Question: '''
<RelativeLayout
android:id="@+id/OtherWeatherInfo_main"
android:layout_width="wrap_content"
android:layout_height="wrap_content"
android:layout_marginBottom="@dimen/margin_space"
android:layout_marginLeft="@dimen/margin_space"
android:layout_marginRight="@dimen/margin_space" >
<RelativeLayout
android:id="@+id/OtherWeatherInfo"
android:layout_width="@dimen/weather_space"
android:layout_height="wrap_content"
android:layout_centerVertical="true"
android:gravity="center_vertical"
android:layout_alignParentLeft="true"
android:background="@drawable/rect_block" >
<LinearLayout
android:id="@+id/humidityLayout"
android:layout_width="match_parent"
android:layout_height="wrap_content"
android:orientation="vertical" >
<TextView
android:id="@+id/humidityTitle"
android:layout_width="wrap_content"
android:layout_height="wrap_content"
android:layout_gravity="center_horizontal"
android:text="@string/str_humidity"
android:textSize="@dimen/weather_size"
android:textStyle="bold" >
</TextView>
<TextView
android:id="@+id/humidityValue"
android:layout_width="wrap_content"
android:layout_height="wrap_content"
android:layout_gravity="center_horizontal"
android:text="@string/str_no_data"
android:textColor="@color/color_white"
android:textStyle="bold" >
</TextView>
</LinearLayout>
</RelativeLayout>
<RelativeLayout
android:id="@+id/OtherWeatherInfo2"
android:layout_width="@dimen/weather_space"
android:layout_height="wrap_content"
android:layout_marginLeft="10dp"
android:layout_alignParentRight="true"
android:layout_centerVertical="true"
android:gravity="center_vertical"
android:layout_toRightOf="@+id/OtherWeatherInfo"
android:background="@drawable/rect_block" >
<LinearLayout
android:id="@+id/visiLayout"
android:layout_width="match_parent"
android:layout_height="wrap_content"
android:orientation="vertical" >
<TextView
android:id="@+id/visiTitle"
android:layout_width="wrap_content"
android:layout_height="wrap_content"
android:layout_gravity="center_horizontal"
android:text="@string/str_visi"
android:textSize="@dimen/weather_size"
android:textStyle="bold" />
<TextView
android:id="@+id/visiValue"
android:layout_width="wrap_content"
android:layout_height="wrap_content"
android:layout_gravity="center_horizontal"
android:text="@string/str_no_data"
android:textColor="@color/color_white"
android:textStyle="bold" />
</LinearLayout>
</RelativeLayout>
</RelativeLayout>
'''
The above code is written by me to achieve the following figure:.
I have absolutely no clue about what is the mistake I am doing here??I am just using a main relative layout
and within that I am embedding two relative layouts to represent the two weather attributes. is 145 dp.I am unable to align the two relative layout within the main layout equally.Any help will be appreciated.
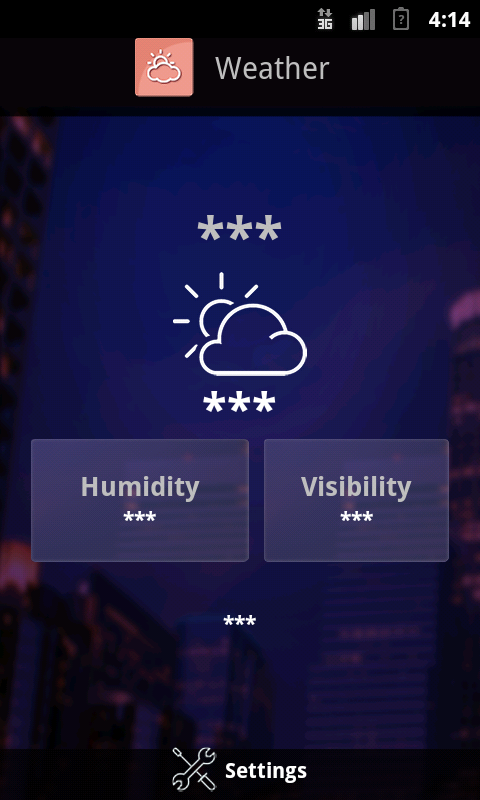
Answer: Wrap the two RelativeLayouts inside a LinearLayout with horizontal orientation and then assign both the RelativeLayouts equal weight.
In general, something like this:
'''
<LinearLayout
android:layout_width="fill_parent"
android:layout_height="wrap_content"
android:orientation="horizontal"
android:weightSum="1" >
<RelativeLayout
android:layout_width="fill_parent"
android:layout_height="wrap_content"
android:weight="0.5" />
<RelativeLayout
android:layout_width="fill_parent"
android:layout_height="wrap_content"
android:weight="0.5" />
</LinearLayout>
'''